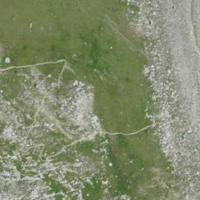
EUNIS habitat code: 48
Species observed at this site:
Montifringilla nivalis